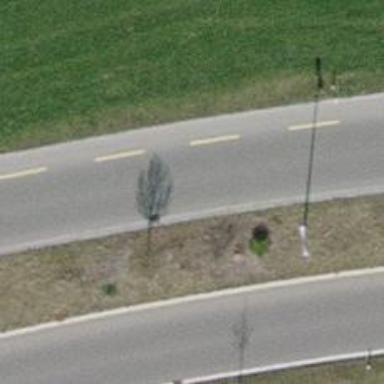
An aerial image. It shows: Secondary road with designated cycle lane.